Field crop: maize
Growth stage: 2
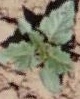
Species: datura